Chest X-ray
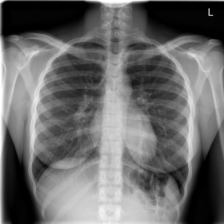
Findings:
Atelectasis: negative
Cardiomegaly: negative
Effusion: negative
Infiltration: negative
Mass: negative
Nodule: negative
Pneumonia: negative
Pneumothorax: negative
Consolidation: negative
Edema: negative
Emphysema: negative
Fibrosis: negative
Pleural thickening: negative
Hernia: negative